Question: I am given a sequence of numbers A[1..n] and a fixed number y. The sequence may contain negative values.
My algorithm should be able to decide whether the sequence can be partitioned into contiguous subsequences such that cube of the sum of numbers in each subsequence is at most y. Here's my initial answer:

I believe this algorithm is reasonable, but I'd like to hear your opinions before moving forward with memoization. Any help would be appreciated.
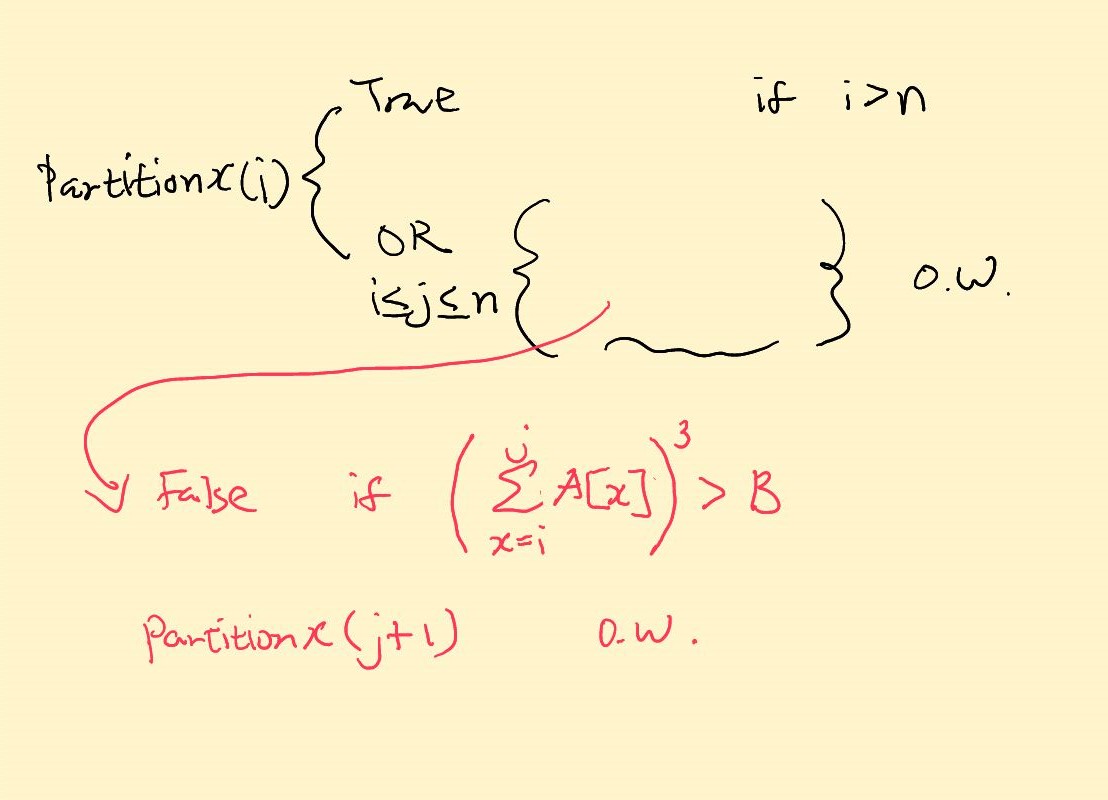
Answer: Your algorithm is correct, but it's O(n^2) rather than O(n).
To improve it, you can use this:
'''
minsum([]) = 0
minsum(xs + [x]) = minsum(xs) + x if minsum(xs)^3 > y
= min(minsum(xs) + x, x) otherwise.
'''
This finds a partition of the list such that each part has sum-cubed <= y, except for the last which just has the sum as small as possible. The function returns this minimum sum of the last part of the partition.
This formulation of the problem gives you an iterative solution, which you can consider a form of dynamic programming, since the solution at step n depends on the solution at step n-1.
'''
def exists_partition(xs, y):
m = 0
for x in xs:
m = m + x if m**3 > y else min(m + x, x)
return m**3 <= y
'''